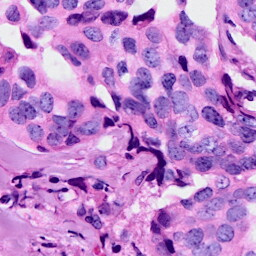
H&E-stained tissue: Breast